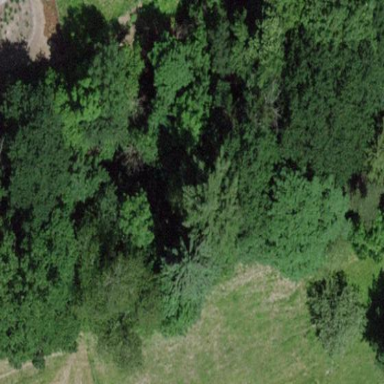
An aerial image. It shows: Beautiful woodland area.